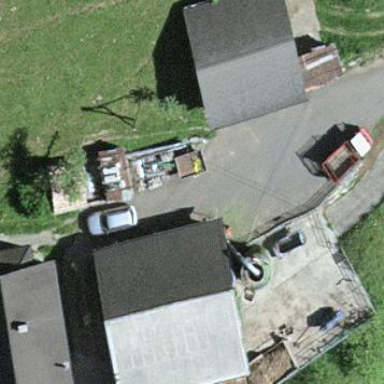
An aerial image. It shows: Farmyard in rural farm setting.